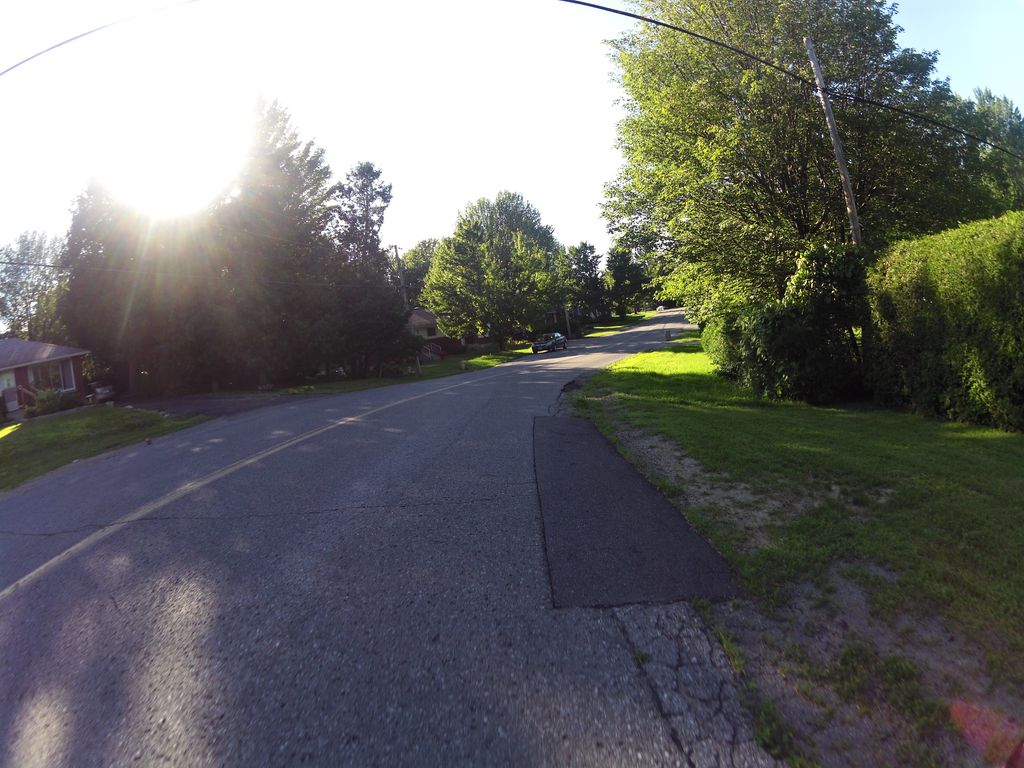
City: ottawa-gatineau